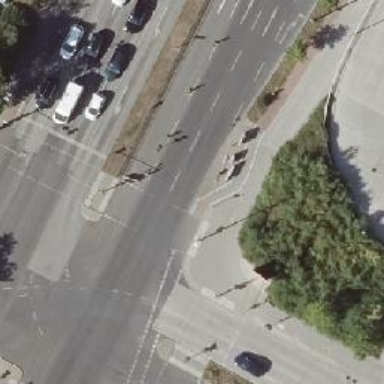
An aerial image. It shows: Sidewalk along the footway.